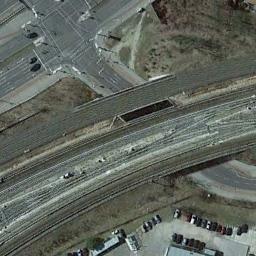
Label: railway